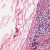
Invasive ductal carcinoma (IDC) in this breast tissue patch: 0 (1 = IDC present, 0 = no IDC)